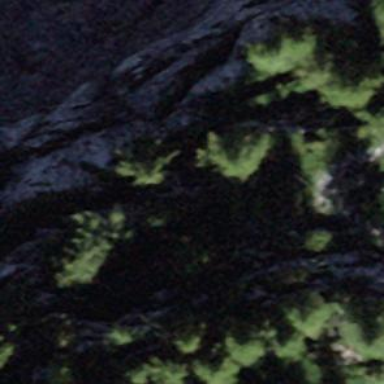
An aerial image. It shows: Forest area predominantly covered with needle-leaved trees.